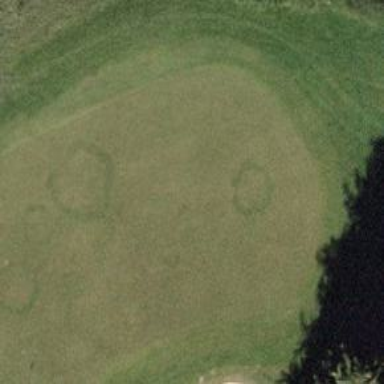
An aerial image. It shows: Golf green.